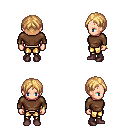
a pixel art fantasy rpg character, female body template, human, light skin, brown long-sleeve shirt, gold greaves, light blonde parted hairstyle, bracelets, maroon shoes, four views (front, back, left, right), 2x2 character sprite sheet, small pixel art, hard edges, no anti-aliasing